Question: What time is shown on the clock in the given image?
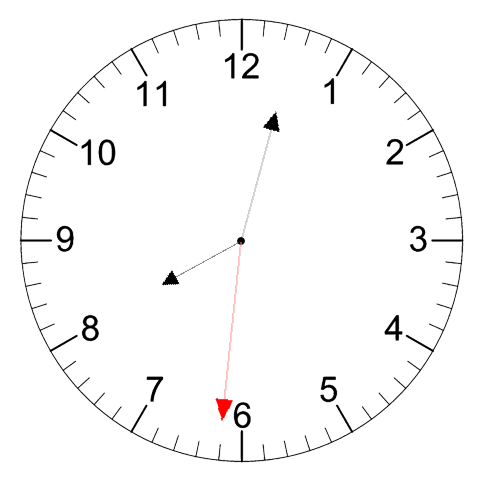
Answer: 08:02:31